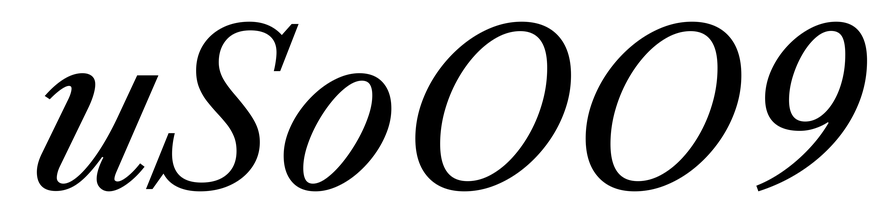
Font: LibreCaslonText-Italic_Italic